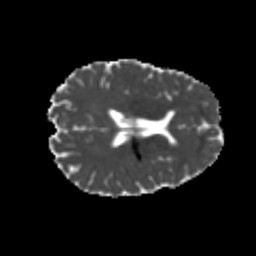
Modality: MD
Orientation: axial
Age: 24
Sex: female
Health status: healthy
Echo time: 0.074 s